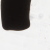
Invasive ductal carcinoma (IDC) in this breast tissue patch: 0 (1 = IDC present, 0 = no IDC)